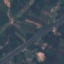
Land use / land cover class: Highway